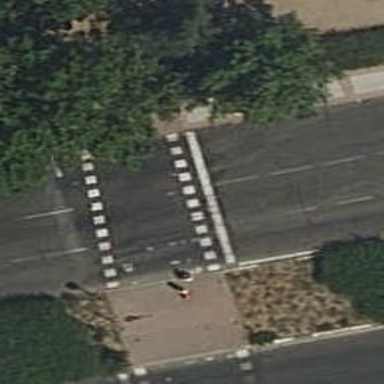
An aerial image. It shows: Road with traffic signals at crossing.